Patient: sex M, age 53
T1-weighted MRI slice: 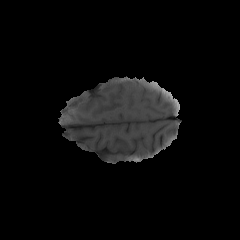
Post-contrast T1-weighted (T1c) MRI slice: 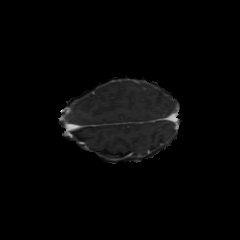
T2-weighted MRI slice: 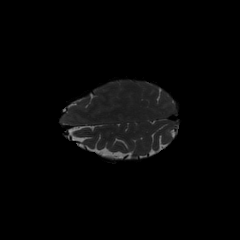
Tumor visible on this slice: no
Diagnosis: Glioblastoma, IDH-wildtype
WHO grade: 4